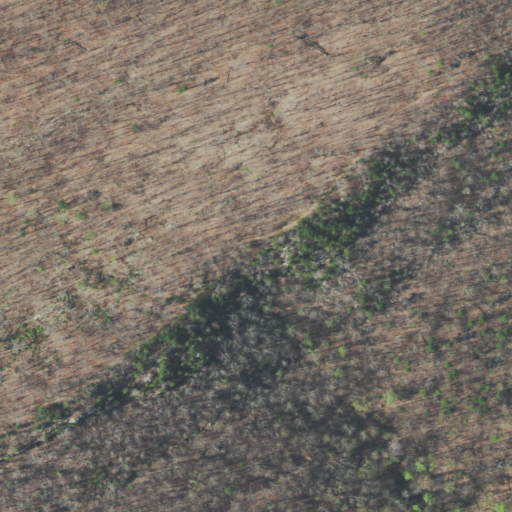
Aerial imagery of gap in Tennessee named Low Gap containing only deciduous forest